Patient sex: M
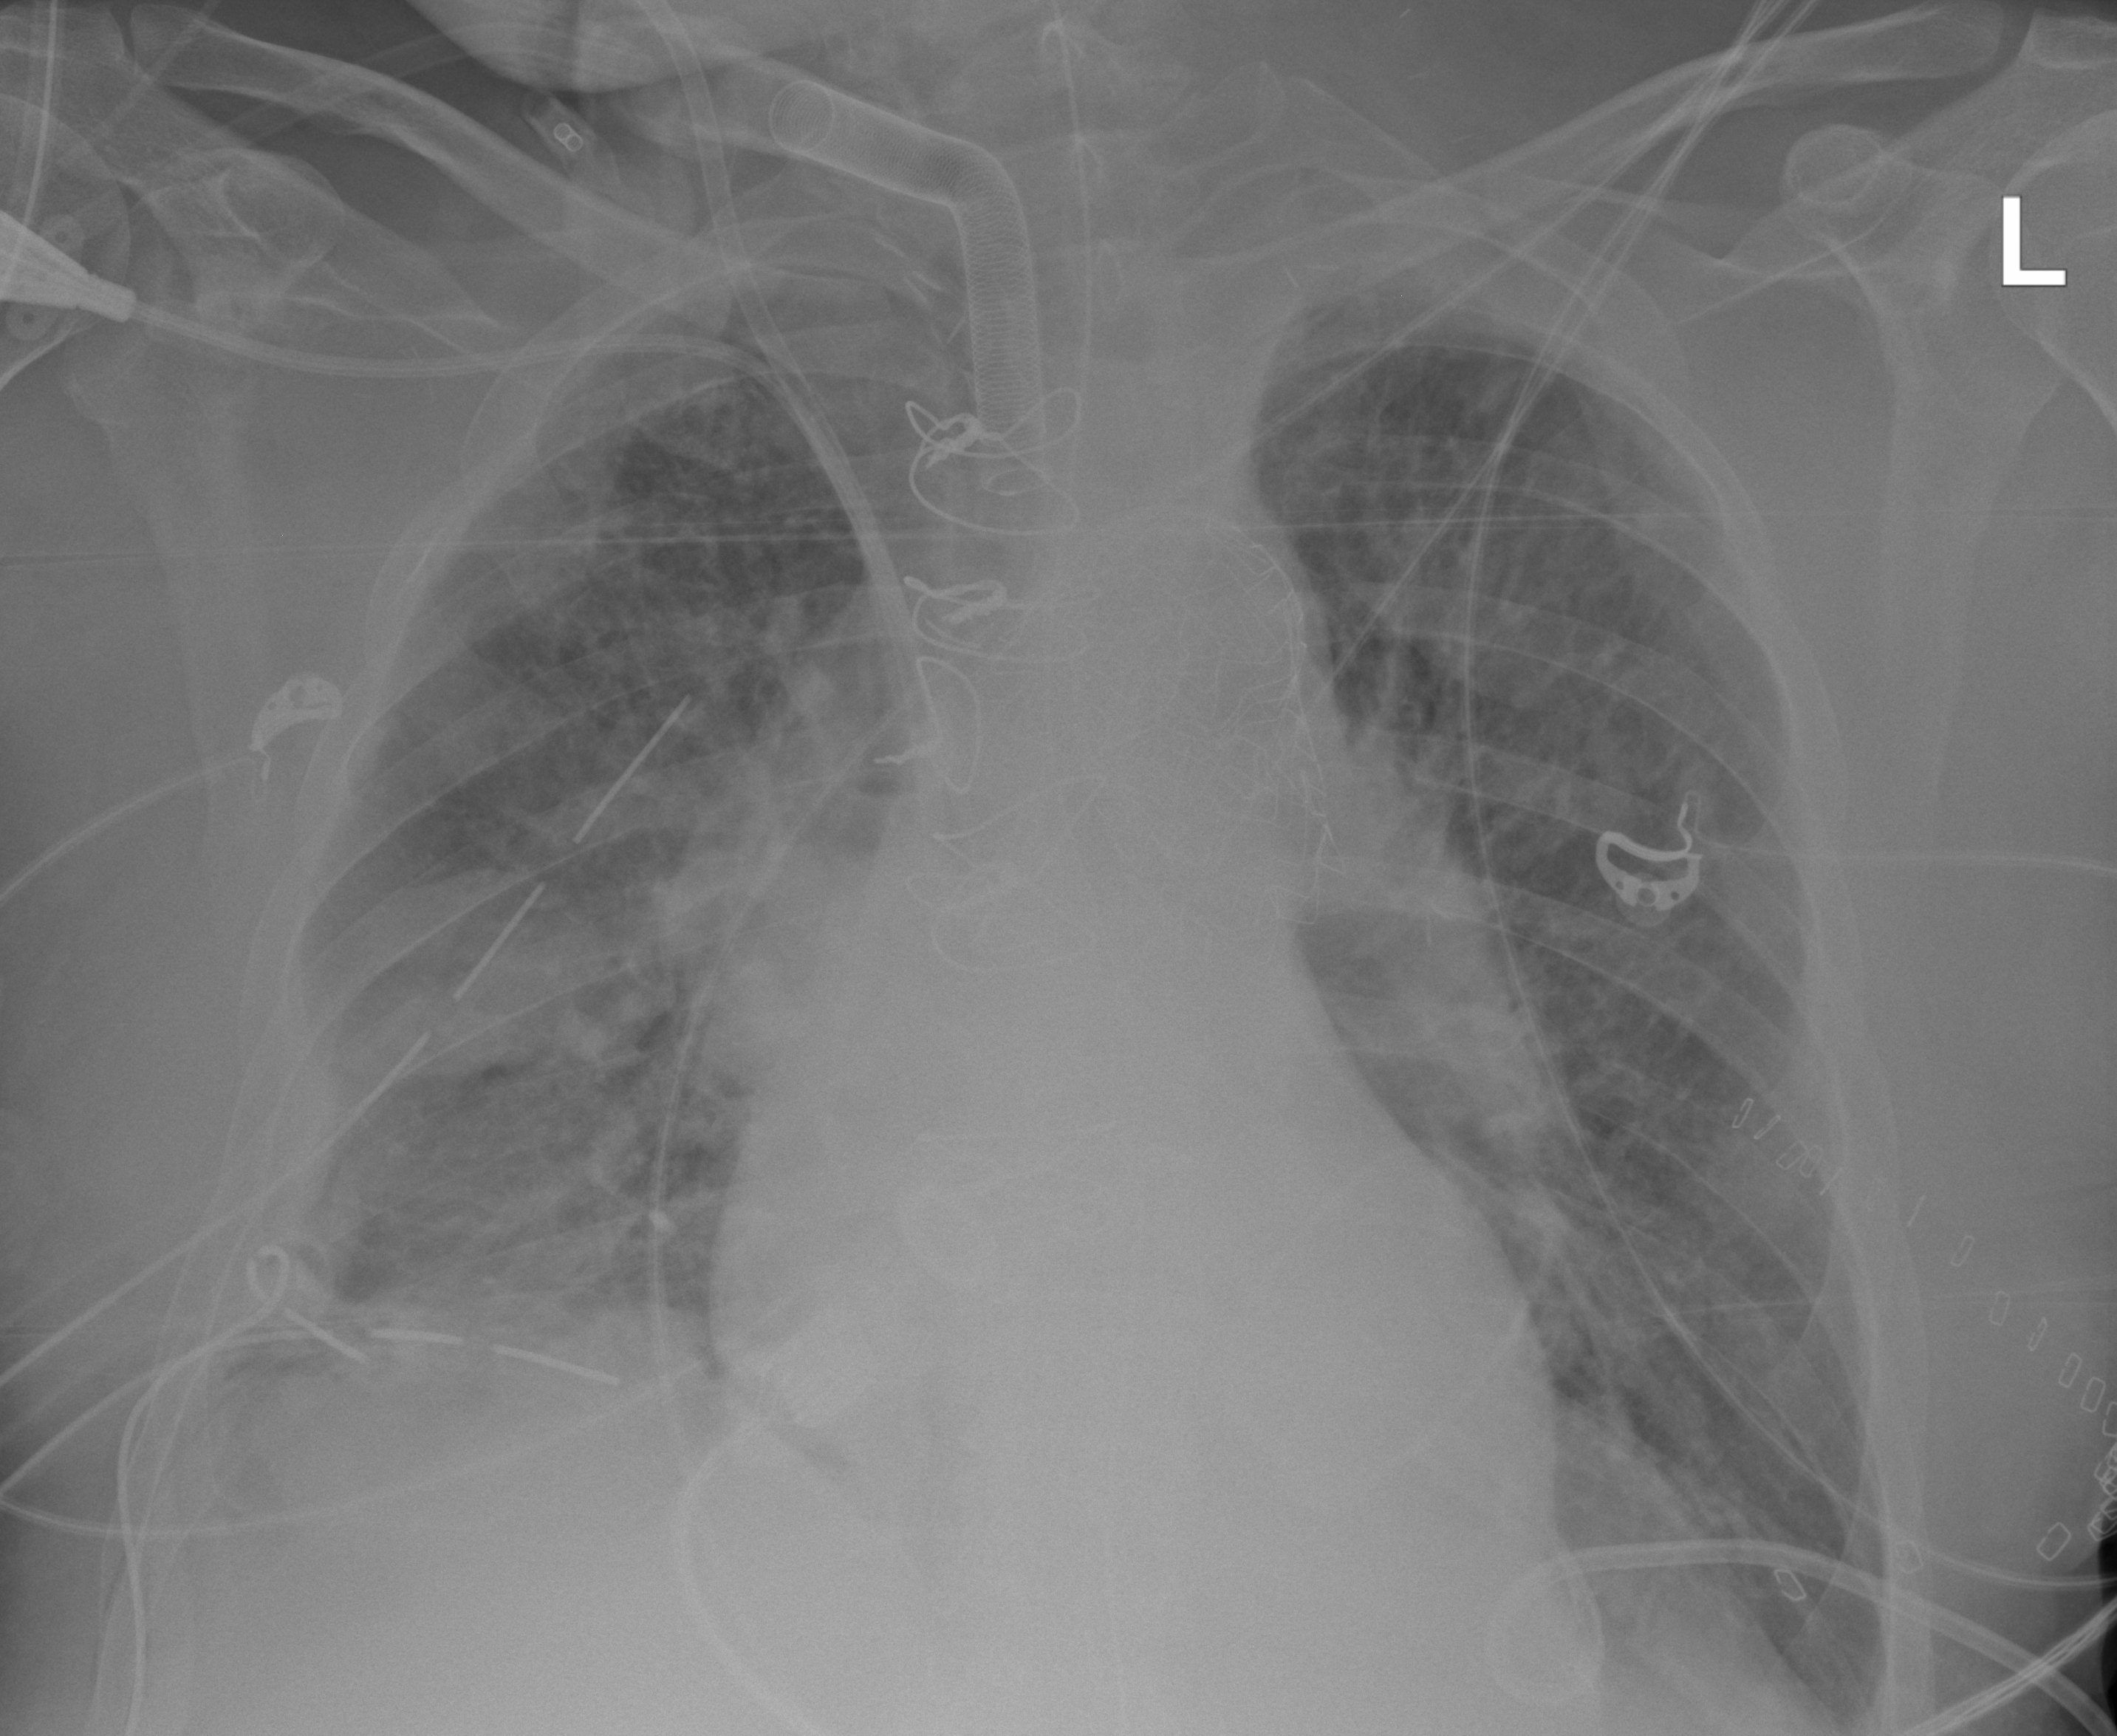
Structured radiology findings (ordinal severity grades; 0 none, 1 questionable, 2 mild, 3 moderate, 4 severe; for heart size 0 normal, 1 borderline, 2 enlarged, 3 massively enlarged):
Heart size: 1
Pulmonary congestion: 2
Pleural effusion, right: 2
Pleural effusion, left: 0
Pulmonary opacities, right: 2
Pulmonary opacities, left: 0
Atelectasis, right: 2
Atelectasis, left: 2